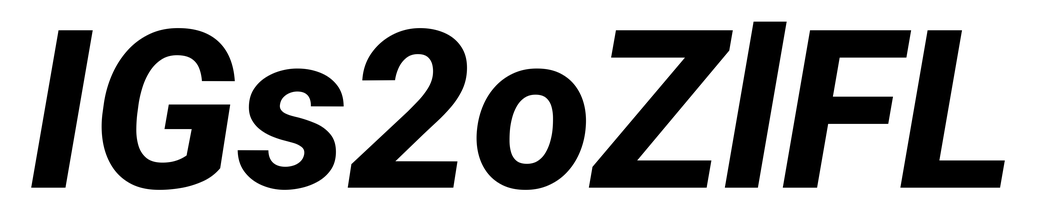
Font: Roboto-Italic_ExtraBold_Italic